Frequency: 70000
Velocity: 0,217
Power: 46,5
Pulse duration: 0,0000001
Pass count: 1
Magnification: 10
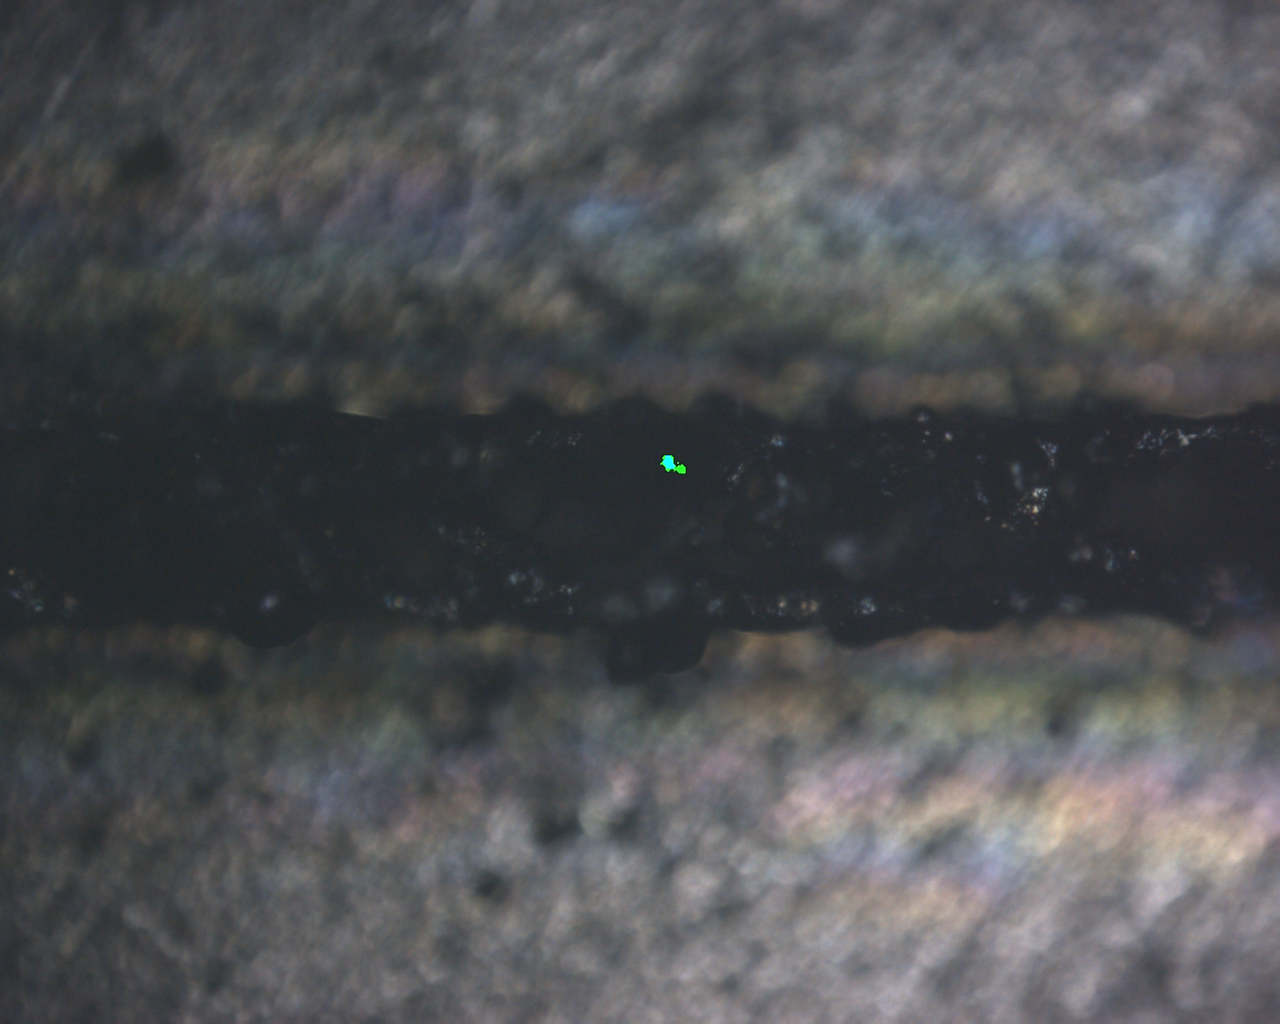
Measured width: 134.763
Other width: 96.308